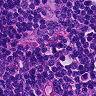
Metastatic tissue present: no